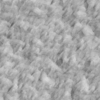
Label: not_dusty